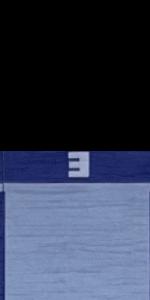
Label: Empty